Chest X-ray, AP view. Patient: 13 years old, sex M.
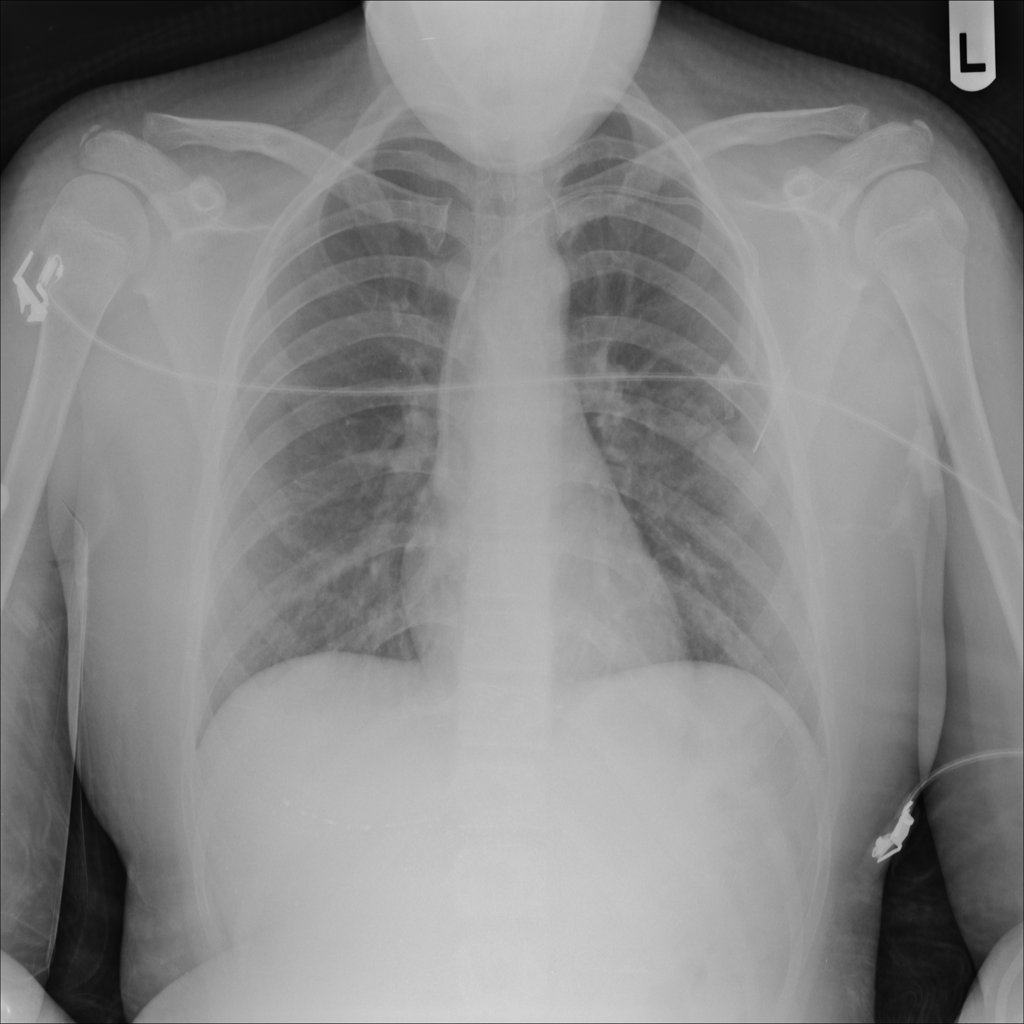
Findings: No Finding